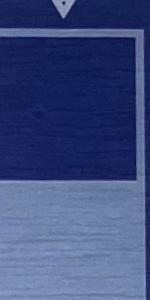
Label: Empty